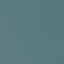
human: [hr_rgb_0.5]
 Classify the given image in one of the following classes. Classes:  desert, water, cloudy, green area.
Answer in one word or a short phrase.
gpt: water